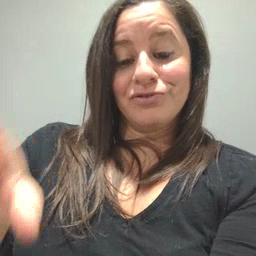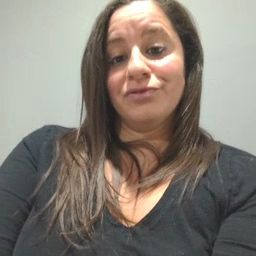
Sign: closet